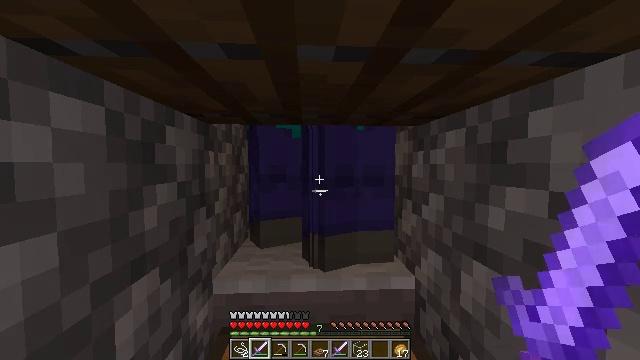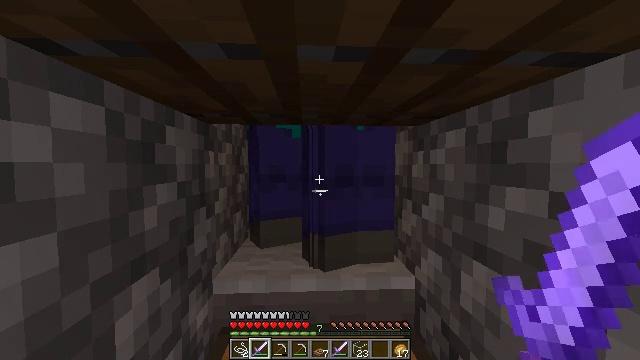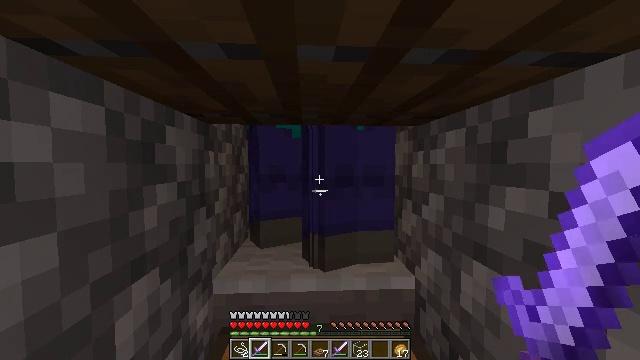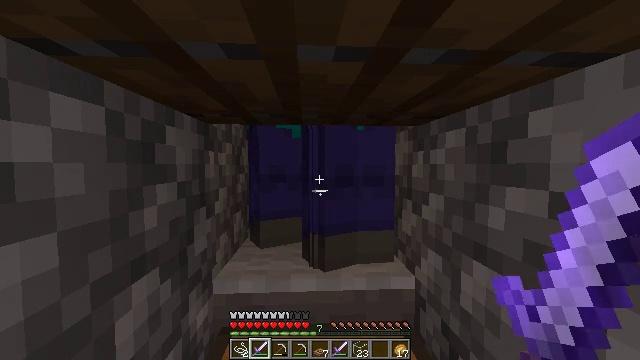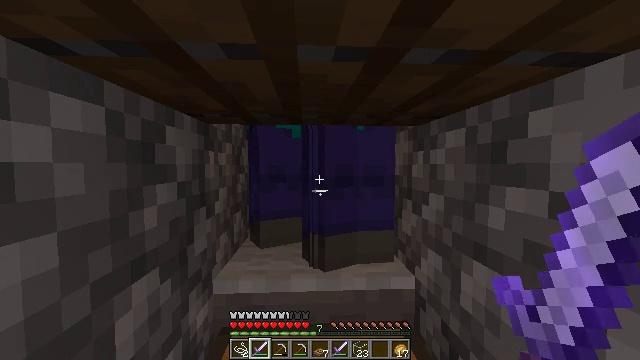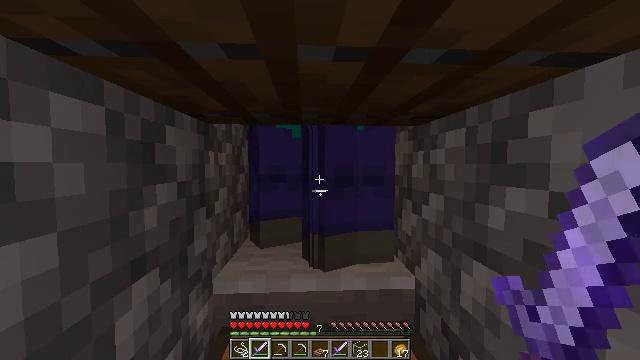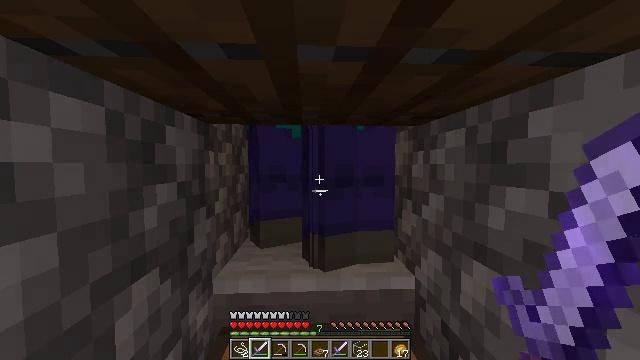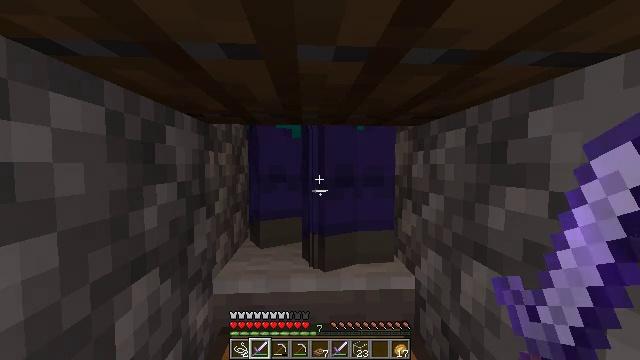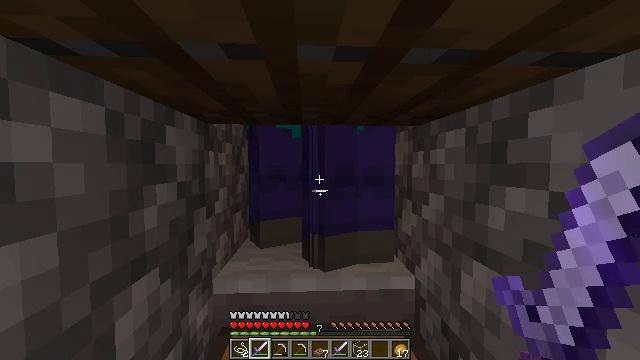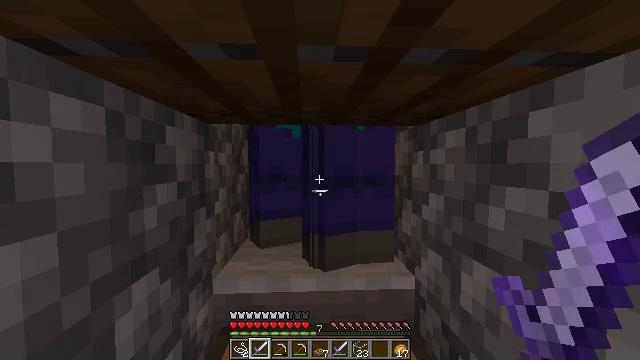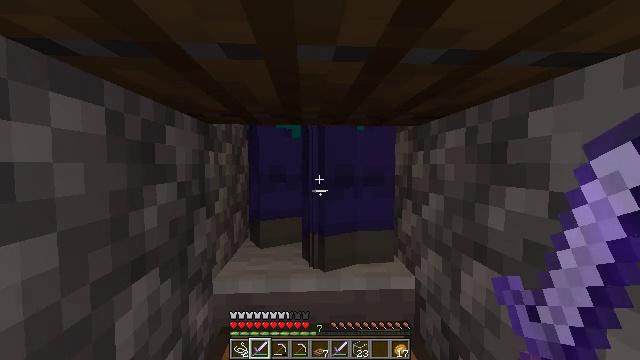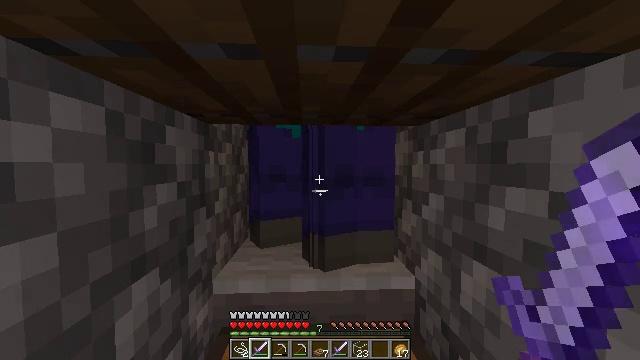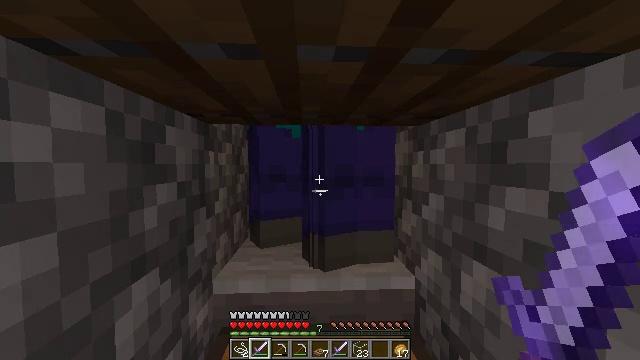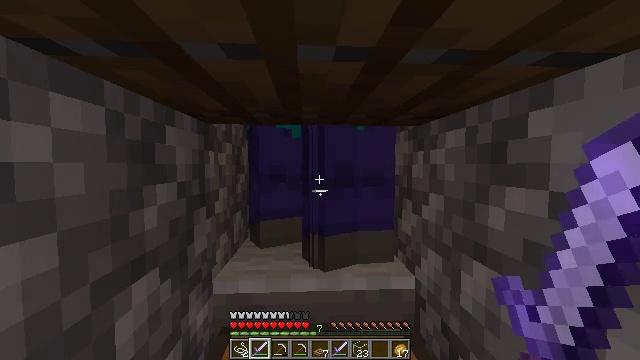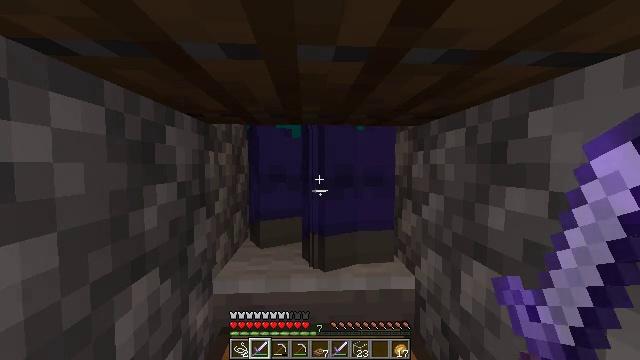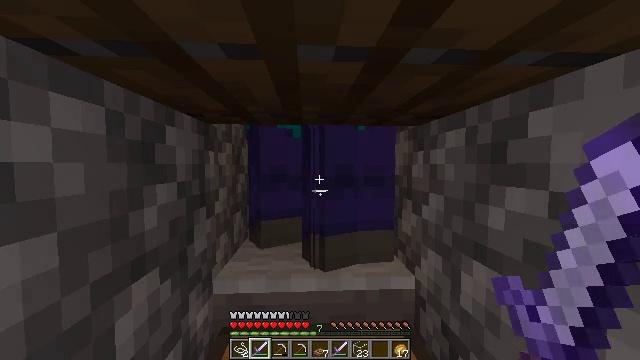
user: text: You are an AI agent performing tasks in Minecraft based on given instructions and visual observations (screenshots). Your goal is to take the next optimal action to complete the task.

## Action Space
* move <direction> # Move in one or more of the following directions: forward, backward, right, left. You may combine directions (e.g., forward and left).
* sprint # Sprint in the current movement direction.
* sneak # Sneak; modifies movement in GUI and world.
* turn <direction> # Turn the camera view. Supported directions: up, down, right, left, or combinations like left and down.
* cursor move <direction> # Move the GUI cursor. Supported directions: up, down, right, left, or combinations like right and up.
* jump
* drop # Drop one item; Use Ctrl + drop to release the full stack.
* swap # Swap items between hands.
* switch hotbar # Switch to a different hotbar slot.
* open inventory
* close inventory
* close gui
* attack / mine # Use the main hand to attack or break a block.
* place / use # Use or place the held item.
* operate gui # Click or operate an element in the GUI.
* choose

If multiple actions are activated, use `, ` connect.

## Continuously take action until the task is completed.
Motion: motion action
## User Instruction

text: Hunt the zombie.
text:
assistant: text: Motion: no_op
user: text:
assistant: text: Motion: no_op
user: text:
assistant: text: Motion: no_op
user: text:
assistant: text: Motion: no_op
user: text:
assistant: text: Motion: no_op
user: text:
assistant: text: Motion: no_op
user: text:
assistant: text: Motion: no_op
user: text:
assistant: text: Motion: no_op
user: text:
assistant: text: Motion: no_op
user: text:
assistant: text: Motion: no_op
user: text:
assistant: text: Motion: no_op
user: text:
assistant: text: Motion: no_op
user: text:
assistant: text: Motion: no_op
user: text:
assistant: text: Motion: no_op
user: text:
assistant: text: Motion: no_op
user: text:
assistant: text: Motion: no_op
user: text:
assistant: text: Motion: no_op
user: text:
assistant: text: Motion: no_op
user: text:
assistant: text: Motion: no_op
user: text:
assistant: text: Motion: no_op
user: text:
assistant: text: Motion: no_op
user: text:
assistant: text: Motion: no_op
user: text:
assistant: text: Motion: no_op
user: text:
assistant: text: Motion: no_op
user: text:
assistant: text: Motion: no_op
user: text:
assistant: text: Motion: no_op
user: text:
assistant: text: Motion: no_op
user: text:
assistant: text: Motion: no_op
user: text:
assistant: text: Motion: no_op
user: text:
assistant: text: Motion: no_op